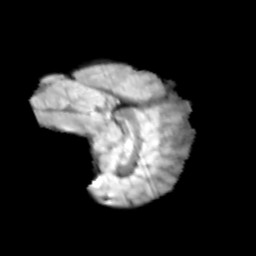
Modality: T2w
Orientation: sagittal
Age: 12
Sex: female
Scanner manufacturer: siemens
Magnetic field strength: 3 T
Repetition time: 3.8 s
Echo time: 0.07 s